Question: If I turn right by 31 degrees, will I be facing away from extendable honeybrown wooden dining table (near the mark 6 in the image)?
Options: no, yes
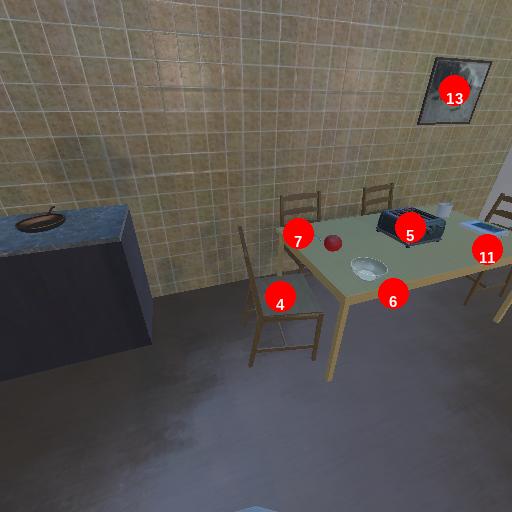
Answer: no